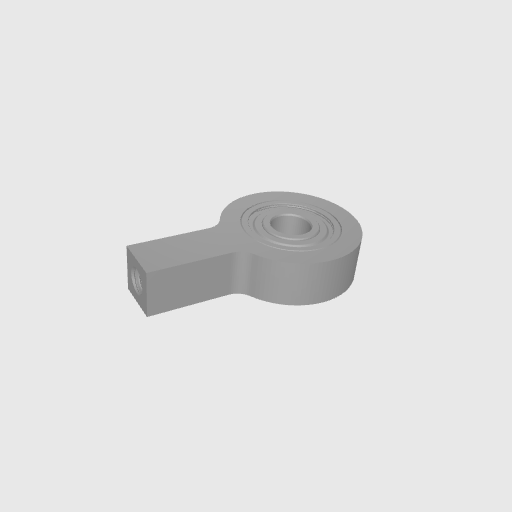
Part: Side1Post1Bore6PillowBlock